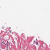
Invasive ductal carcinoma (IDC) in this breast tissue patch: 0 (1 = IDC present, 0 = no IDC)